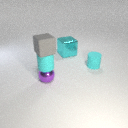
small cyan rubber cylinder to the right of small purple metal sphere